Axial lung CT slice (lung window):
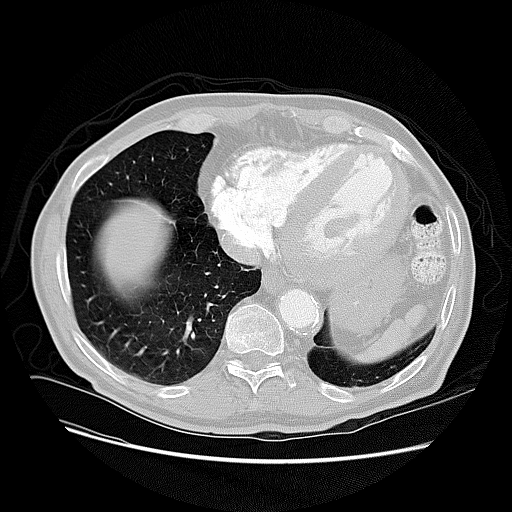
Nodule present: no